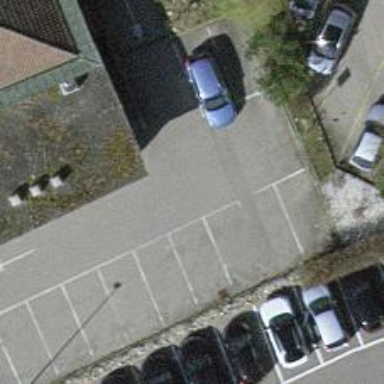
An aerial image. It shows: Road serving as parking aisle.